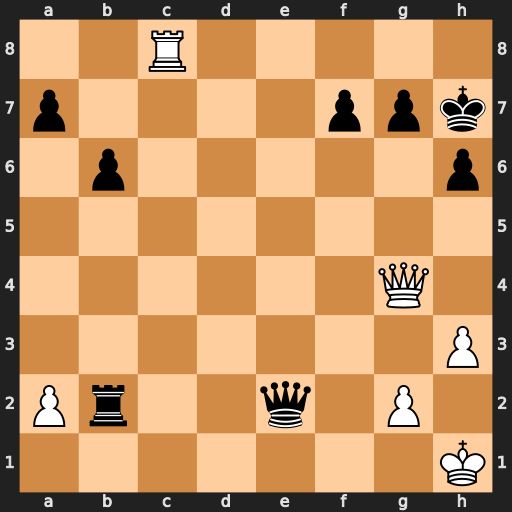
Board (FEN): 2R5/p4ppk/1p5p/8/6Q1/7P/Pr2q1P1/7K
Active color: w
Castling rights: -
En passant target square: -
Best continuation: Qf5+ g6 Qxf7#